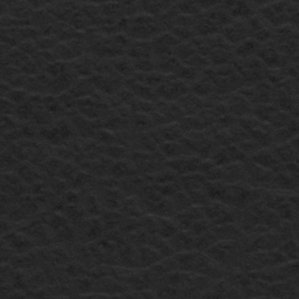
Label: frost